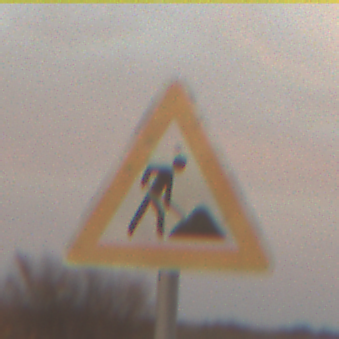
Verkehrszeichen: Arbeitsstelle
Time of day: SunriseSunset
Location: Outdoor (Nature)
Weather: PartlyCloudy
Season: NotSpecified
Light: Natural